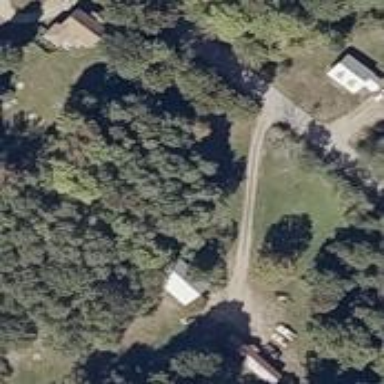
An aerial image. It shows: Driveway leading to service road.